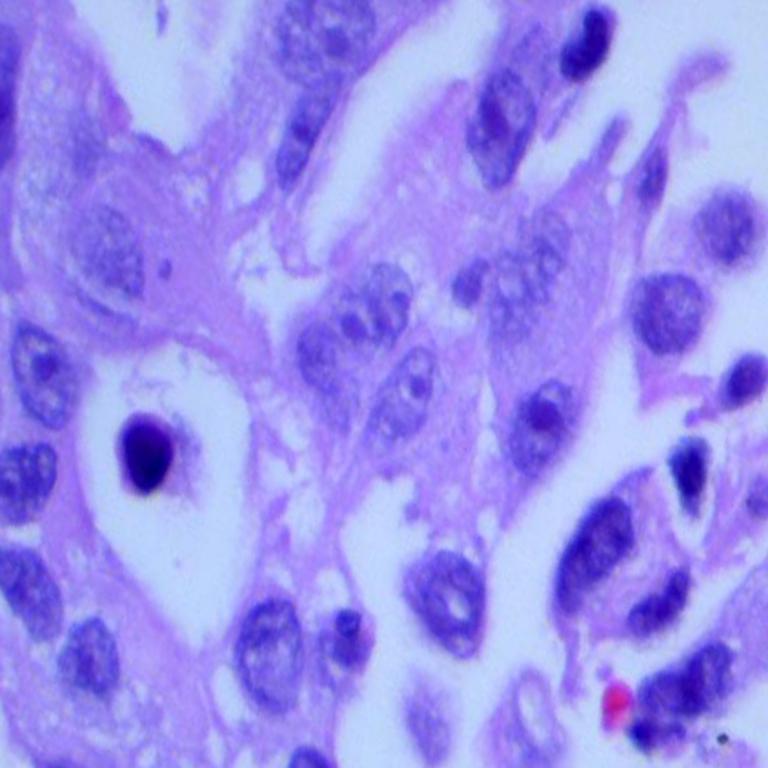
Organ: lung
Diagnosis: adenocarcinomas